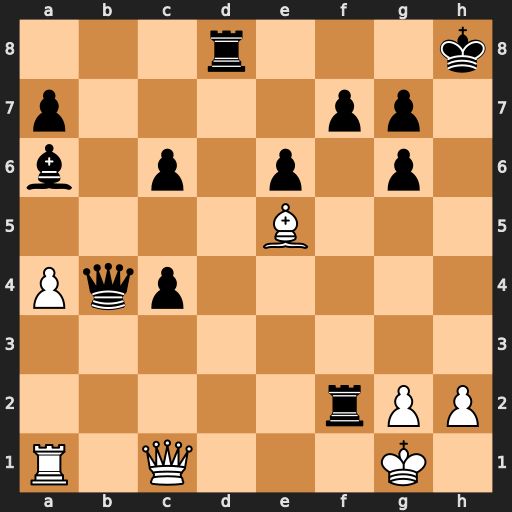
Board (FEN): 3r3k/p4pp1/b1p1p1p1/4B3/Pqp5/8/5rPP/R1Q3K1
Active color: w
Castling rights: -
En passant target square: -
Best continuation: Qh6+ Kg8 Qxg7#